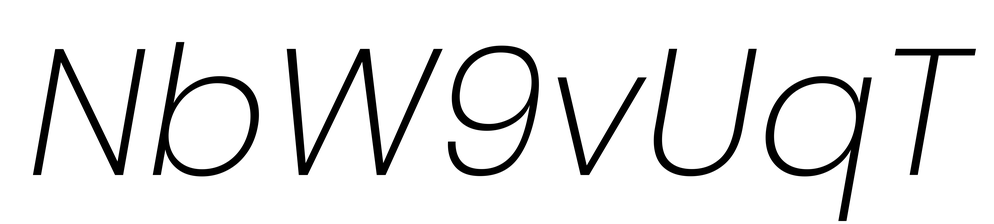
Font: Poppins-ExtraLightItalic